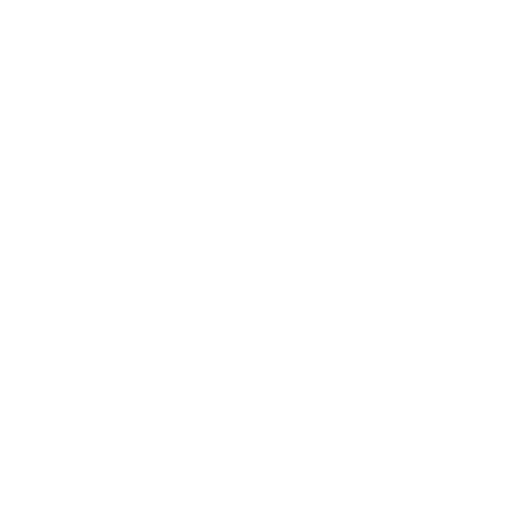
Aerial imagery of bar in Alaska named Sanak Bank containing only unknown